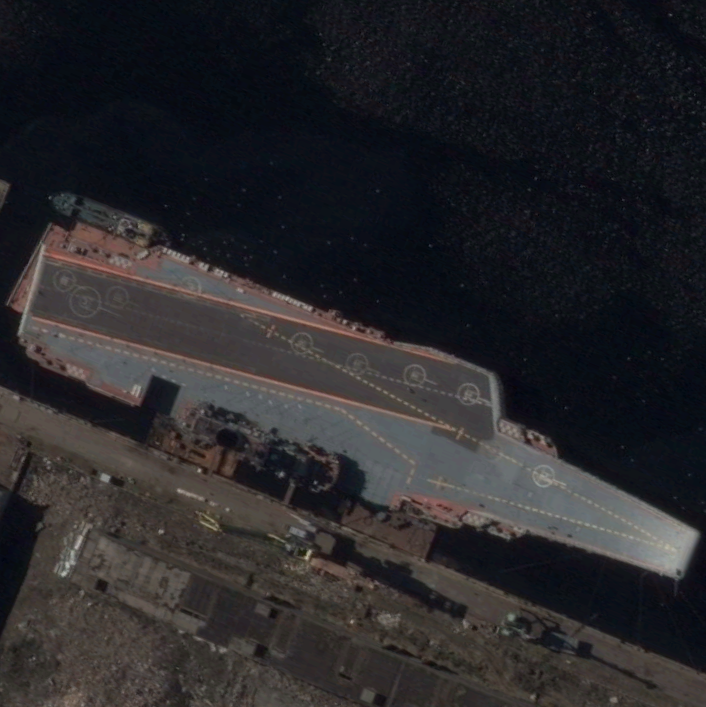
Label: aircraft_carrier